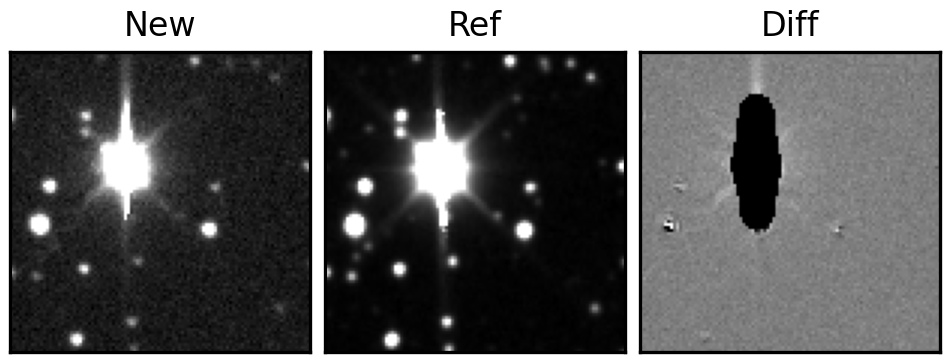
Label: bogus